Field crop: maize
Growth stage: 1
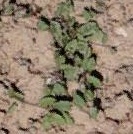
Species: convolvulus